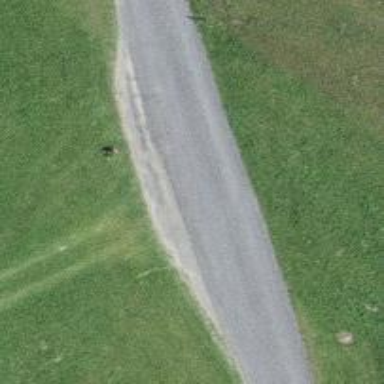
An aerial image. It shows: Passing place on the road.